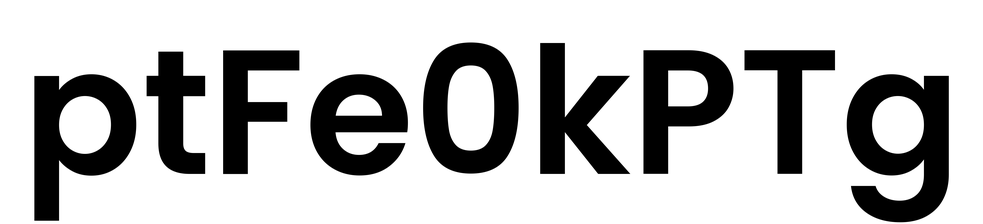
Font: Poppins-SemiBold